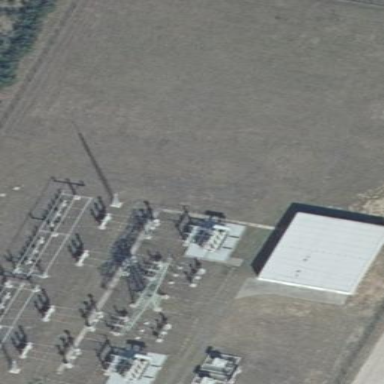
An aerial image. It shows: Distribution level power substation surrounded by fence.